Question:
There are unnecessary spaces in the code part of all my ListTiles as in the image, what is the reason and how to fix it?
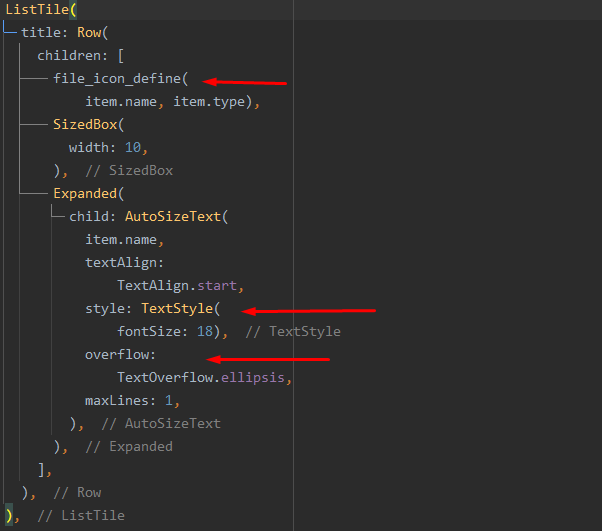
Answer: This line controlled by 'Dart:Line Length' in vs-code. You can change it from setting,
<URL>
Or on setting JSON
<URL>